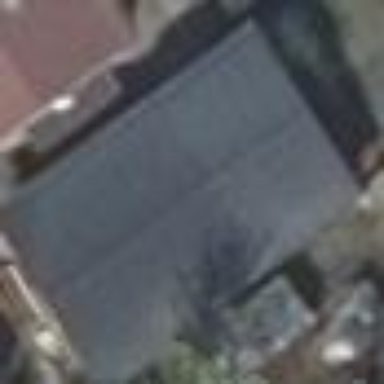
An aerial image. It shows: Bungalow with gabled roof.